Question: I wanna Publishing .IPA,This step is success,but I cant install in my Iphone via Xcode,that show :

BTW, I can use Xcode with Swift publish .IPA ,and success install it,
but I'm must use Xamarin.
Thanks!
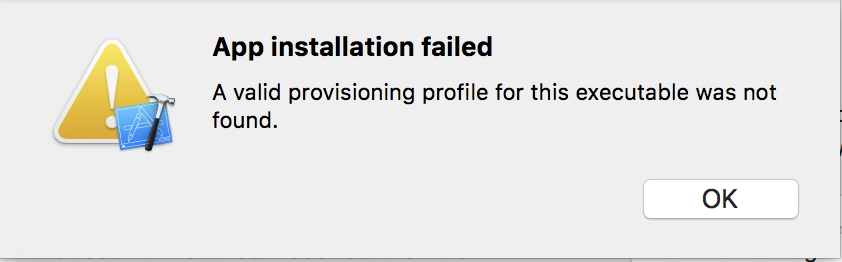
Answer: For publishing your application on App store, you need to sign the application using distribution provisioning profile and certificate. By using distribution provisioning profile you can't install your application on device.
If you need to install your application on device please use the development provisioning profile and certificate to sign the application.
For further reference please visit -
<URL>